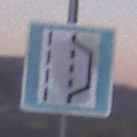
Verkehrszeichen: NothalteUndPannenbucht
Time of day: Dusk
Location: Outdoor (Nature)
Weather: Clear
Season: NotSpecified
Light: Natural